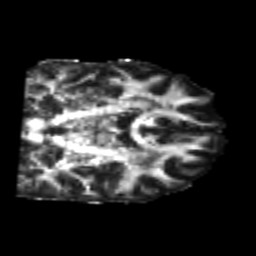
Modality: FA
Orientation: coronal
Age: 25
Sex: male
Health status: healthy
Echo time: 0.074 s